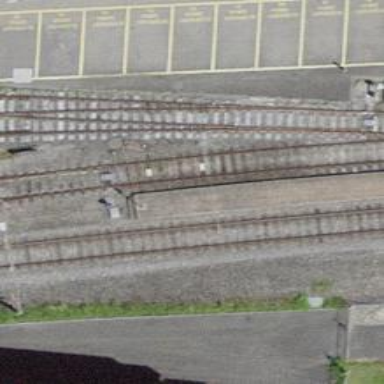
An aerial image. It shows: Railway switch.